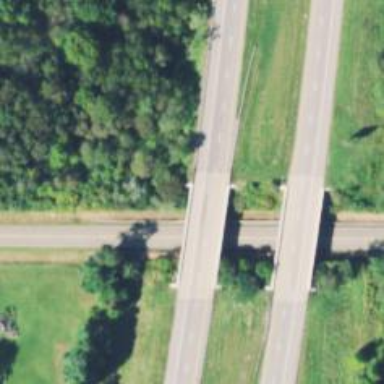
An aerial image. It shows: Bridge over motorway.